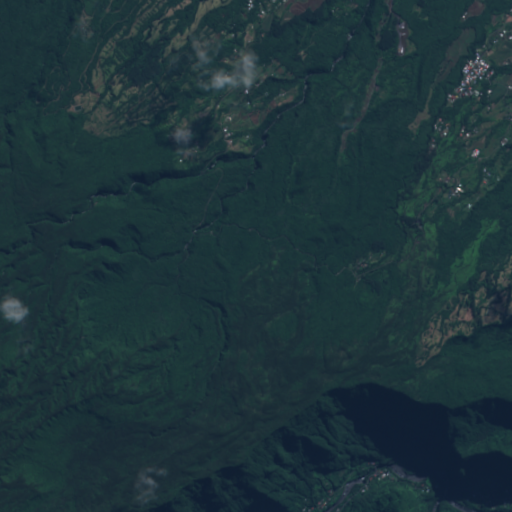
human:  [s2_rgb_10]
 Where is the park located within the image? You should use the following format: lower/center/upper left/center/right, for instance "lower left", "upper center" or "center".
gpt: The park is located in the upper right of the image.
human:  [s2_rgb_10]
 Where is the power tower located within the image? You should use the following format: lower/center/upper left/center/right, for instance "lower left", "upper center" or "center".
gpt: The power tower is located in the upper right of the image.
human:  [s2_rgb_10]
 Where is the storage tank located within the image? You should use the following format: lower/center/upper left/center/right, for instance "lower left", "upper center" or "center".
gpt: The storage tank is located in the upper right of the image.
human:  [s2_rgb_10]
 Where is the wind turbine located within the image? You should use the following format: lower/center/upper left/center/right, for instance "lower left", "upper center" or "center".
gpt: The wind turbine is located in the upper right of the image.
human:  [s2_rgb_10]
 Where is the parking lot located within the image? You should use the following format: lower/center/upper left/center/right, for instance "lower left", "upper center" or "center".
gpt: There is no parking lot in the image.